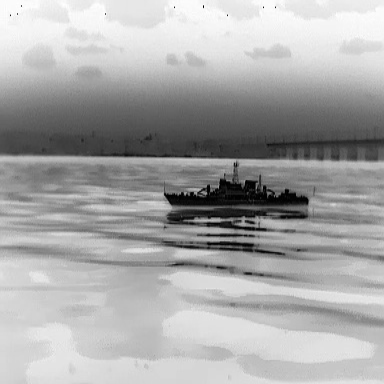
There is a warship in the infrared image.